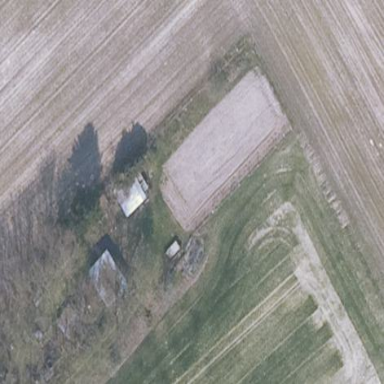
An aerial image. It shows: Farmyard area.